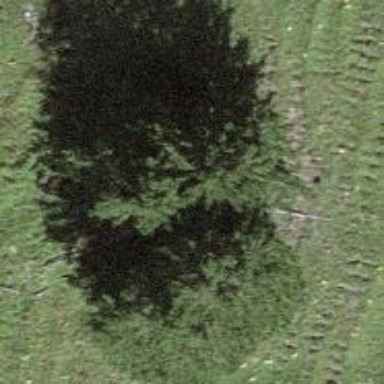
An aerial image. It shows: Single tag "natural: tree."